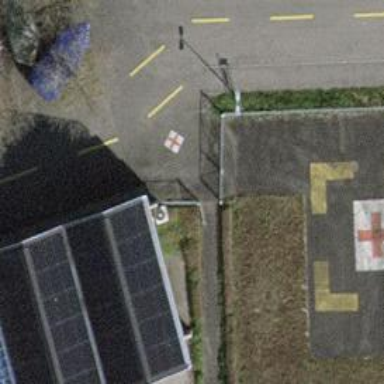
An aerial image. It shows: Entrance with barrier.